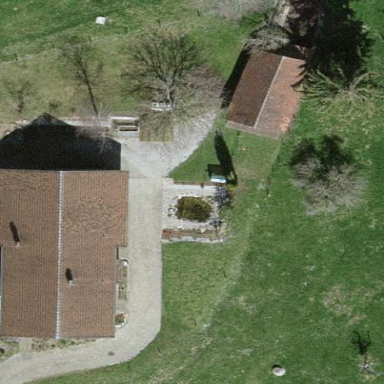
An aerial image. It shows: Farmyard area.